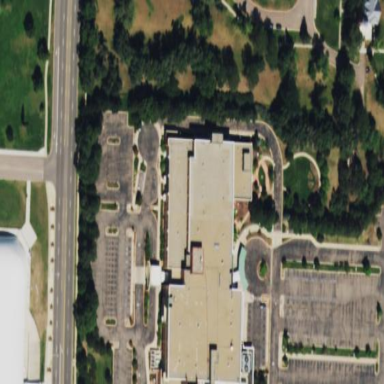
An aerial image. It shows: Clinic building offering healthcare services.